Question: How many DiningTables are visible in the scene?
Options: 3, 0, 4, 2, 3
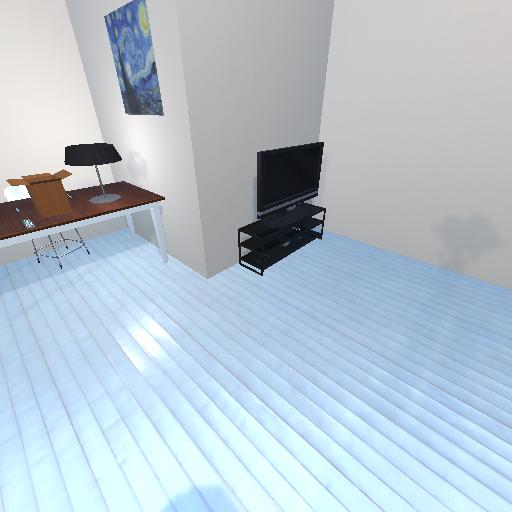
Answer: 3